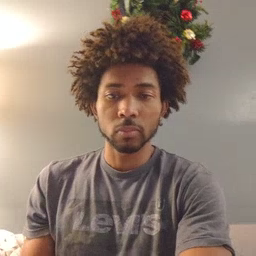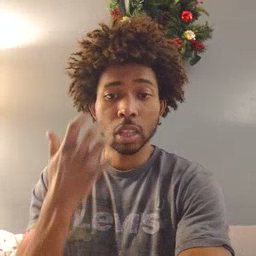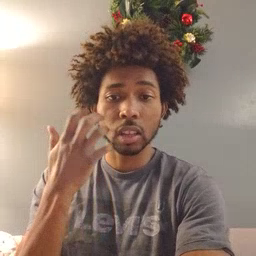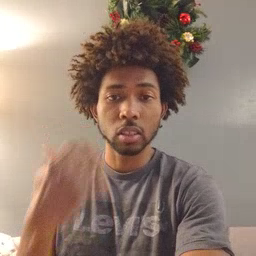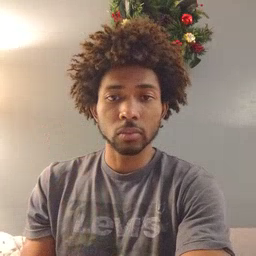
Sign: tiger